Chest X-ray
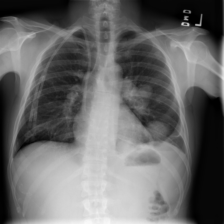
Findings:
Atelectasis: negative
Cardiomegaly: negative
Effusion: positive
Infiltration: negative
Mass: positive
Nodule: positive
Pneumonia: negative
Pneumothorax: negative
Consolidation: positive
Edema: negative
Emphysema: negative
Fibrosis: negative
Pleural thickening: negative
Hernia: negative